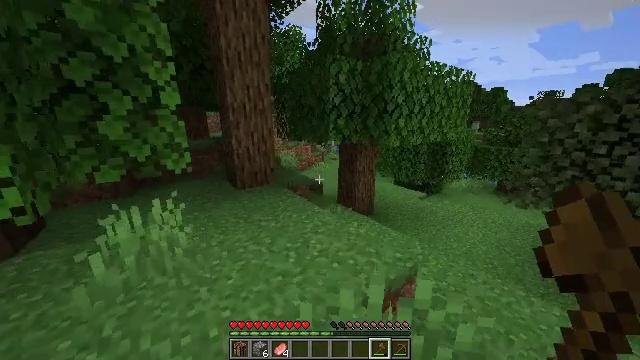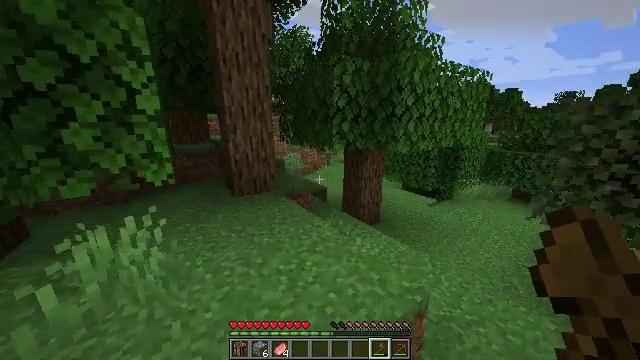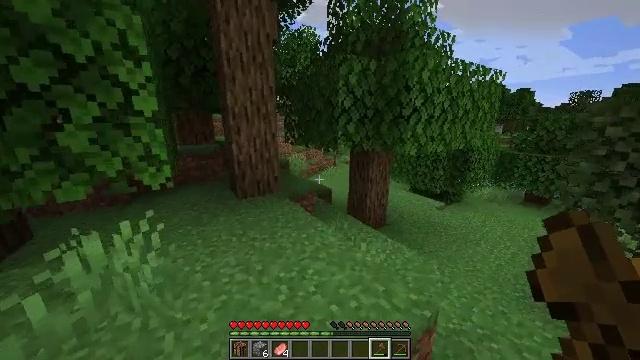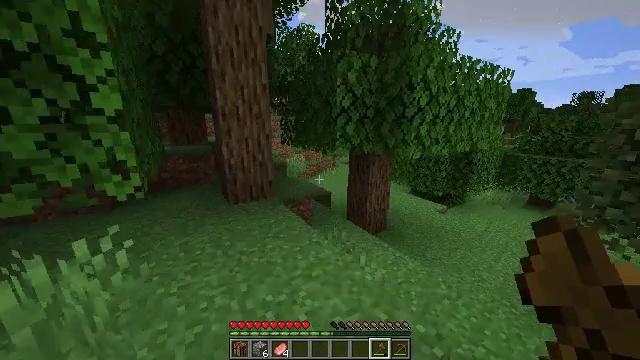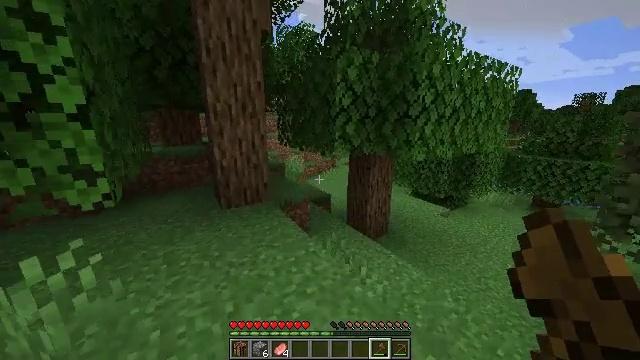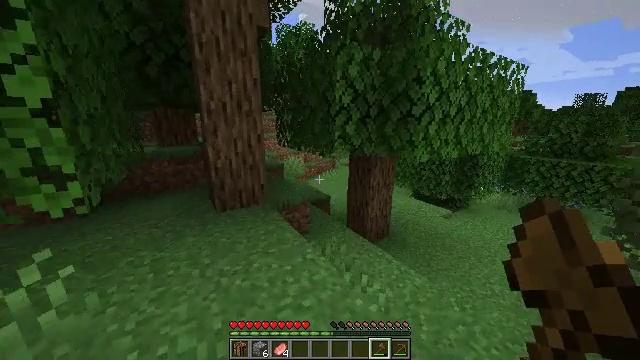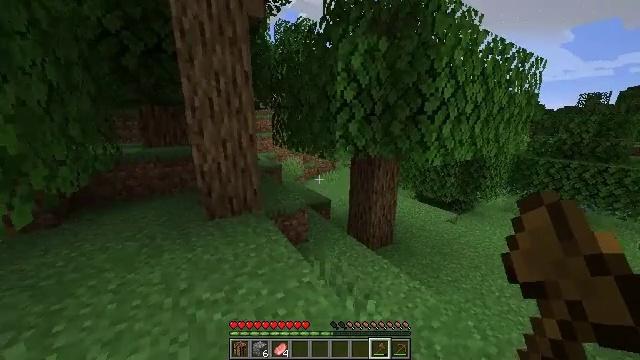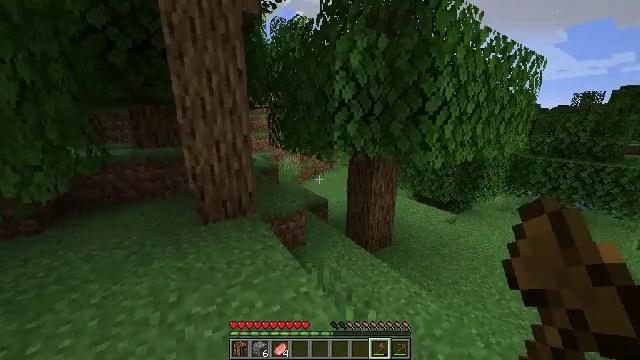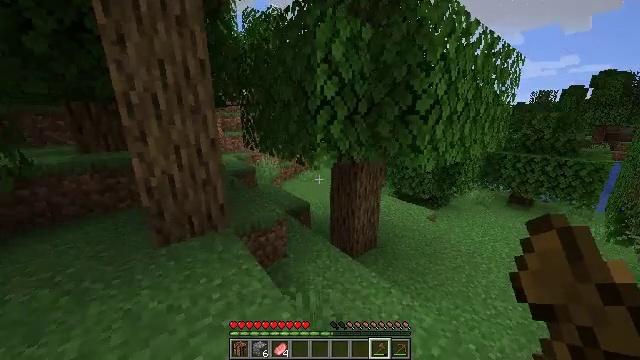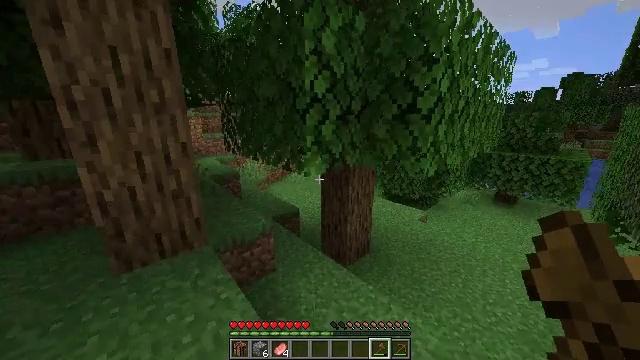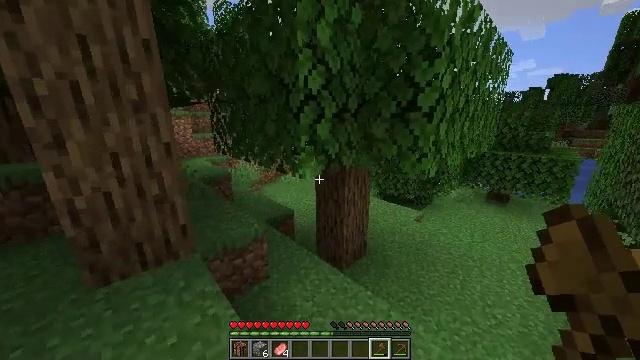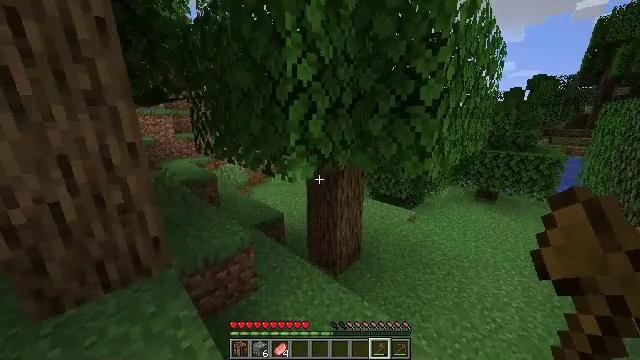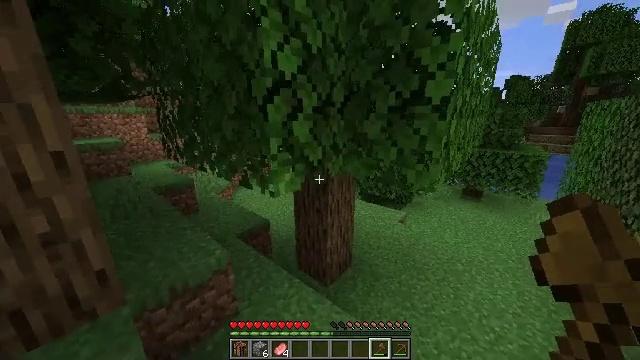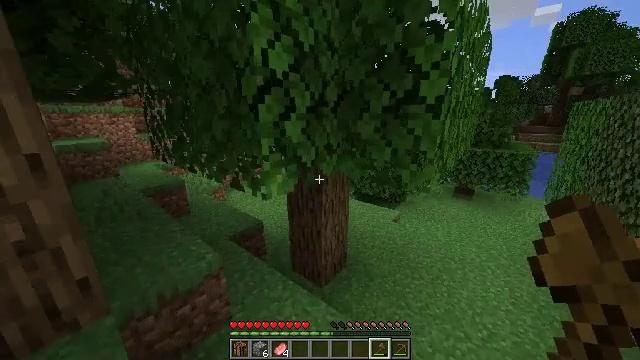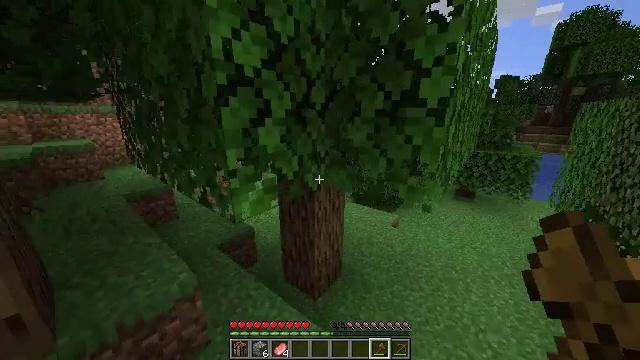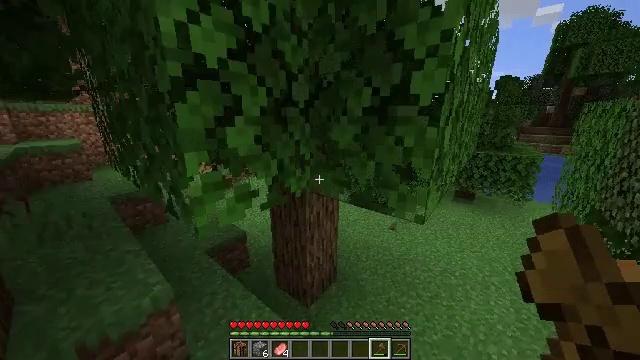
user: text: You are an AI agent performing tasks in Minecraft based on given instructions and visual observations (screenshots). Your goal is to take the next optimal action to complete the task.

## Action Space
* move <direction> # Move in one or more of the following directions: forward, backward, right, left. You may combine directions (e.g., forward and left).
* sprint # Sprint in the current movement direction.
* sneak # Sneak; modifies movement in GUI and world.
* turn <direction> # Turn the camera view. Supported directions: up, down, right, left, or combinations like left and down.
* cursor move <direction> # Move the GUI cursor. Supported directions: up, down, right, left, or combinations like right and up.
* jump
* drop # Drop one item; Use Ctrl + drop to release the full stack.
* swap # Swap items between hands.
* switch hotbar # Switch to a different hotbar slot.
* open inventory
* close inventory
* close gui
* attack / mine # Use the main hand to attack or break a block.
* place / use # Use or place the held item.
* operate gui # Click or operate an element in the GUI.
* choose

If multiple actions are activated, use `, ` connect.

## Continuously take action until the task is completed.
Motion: motion action
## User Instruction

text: Break the block to gather lily of the valley.
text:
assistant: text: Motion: move forward, turn left
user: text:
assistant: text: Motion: move forward, turn left
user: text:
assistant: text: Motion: move forward
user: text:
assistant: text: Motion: move forward
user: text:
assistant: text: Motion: move forward
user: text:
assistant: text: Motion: move forward
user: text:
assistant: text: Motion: move forward
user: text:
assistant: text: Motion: move forward, turn right
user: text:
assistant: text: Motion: move forward, turn right
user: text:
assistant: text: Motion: move forward, turn right
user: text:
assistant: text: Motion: move forward, turn right
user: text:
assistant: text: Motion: move forward, turn right
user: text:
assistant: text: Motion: move forward and move right, turn right
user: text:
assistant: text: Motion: move forward and move right
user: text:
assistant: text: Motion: move forward and move right
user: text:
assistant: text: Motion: move forward and move right
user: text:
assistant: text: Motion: move forward
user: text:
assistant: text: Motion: move forward
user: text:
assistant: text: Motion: move forward
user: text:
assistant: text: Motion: move forward
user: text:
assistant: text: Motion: move forward
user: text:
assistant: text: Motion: move forward
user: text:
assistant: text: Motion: move forward
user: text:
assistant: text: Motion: move forward
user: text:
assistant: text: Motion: move forward
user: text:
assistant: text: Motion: move forward
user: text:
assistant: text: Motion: move forward
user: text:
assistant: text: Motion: move forward
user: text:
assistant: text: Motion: move forward, turn left and up
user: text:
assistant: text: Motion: move forward, turn left